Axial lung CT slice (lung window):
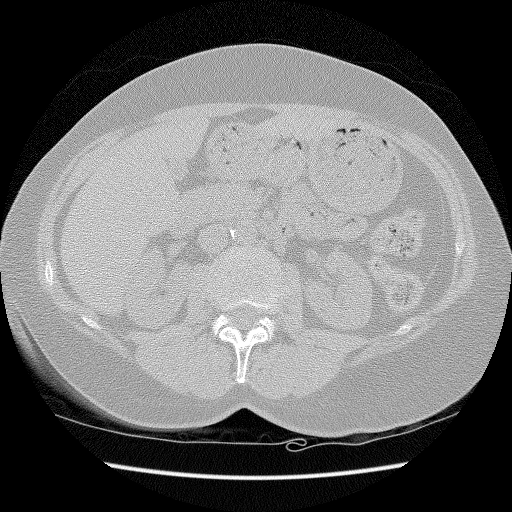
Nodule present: no